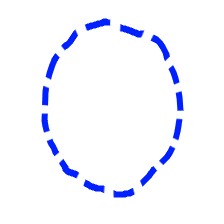
Shape: circle